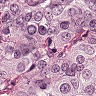
Metastatic tissue present: yes